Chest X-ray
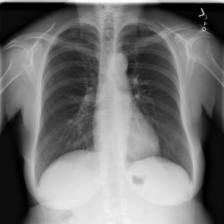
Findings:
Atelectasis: negative
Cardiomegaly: negative
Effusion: negative
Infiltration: negative
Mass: negative
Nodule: negative
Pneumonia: negative
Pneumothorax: negative
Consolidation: negative
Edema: negative
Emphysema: negative
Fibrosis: negative
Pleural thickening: negative
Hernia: negative